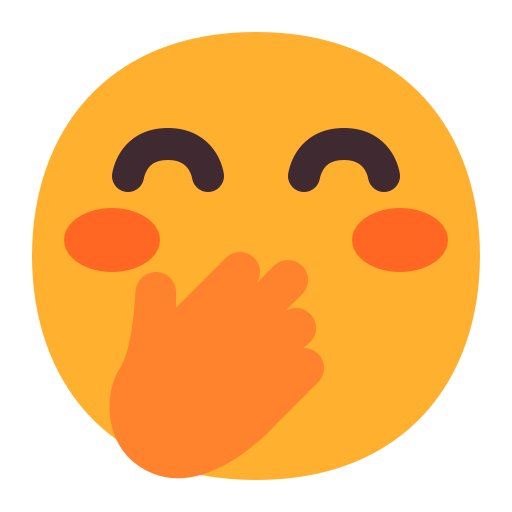
face with hand over mouth flat